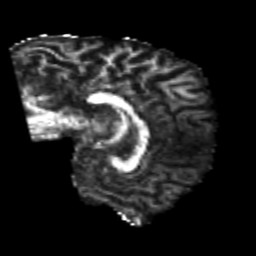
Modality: FA
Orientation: sagittal
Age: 22
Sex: male
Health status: healthy
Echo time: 0.074 s